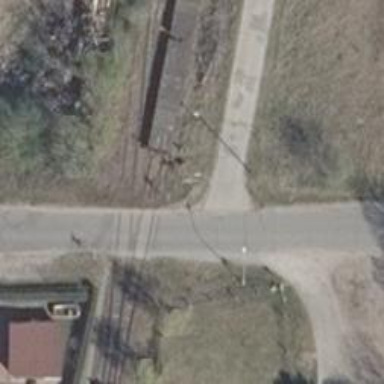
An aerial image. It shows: Rail spur service.